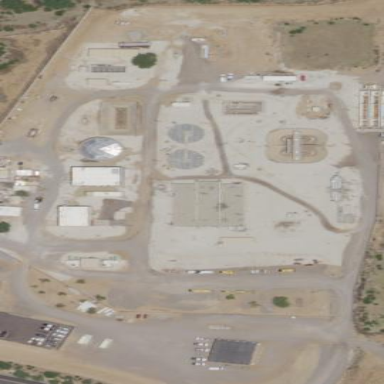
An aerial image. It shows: Wastewater plant.